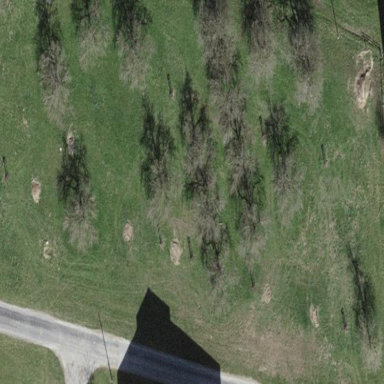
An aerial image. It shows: Orchard.